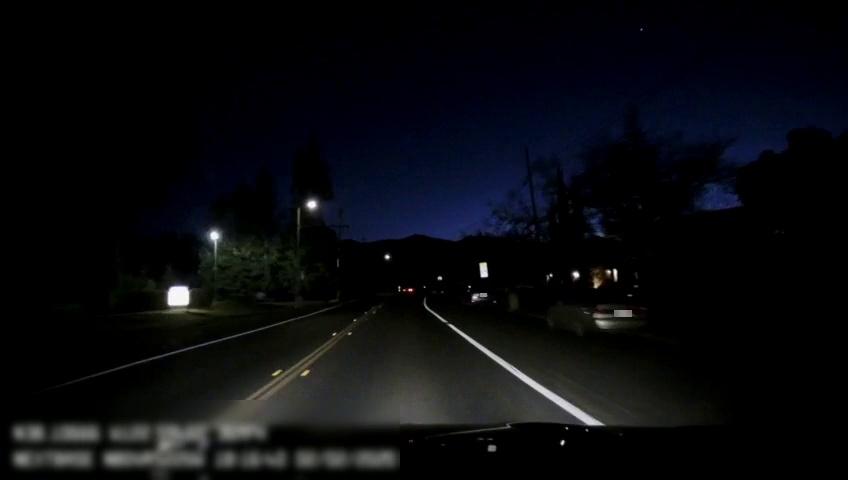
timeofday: Night
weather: Other
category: Drivable Space
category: Vehicles | SUV
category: Vehicles | Car
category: Lanes | Alternate Lane
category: Lanes | Opposite Lane
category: Lanes | Alternate Lane